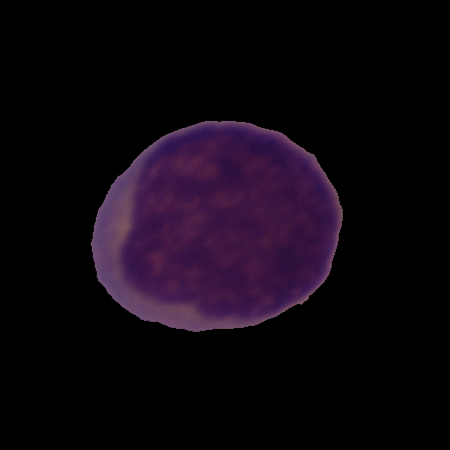
Label: cancer